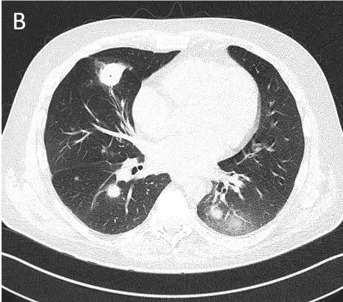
Computed tomography (CT), chest. Chest CT following antimycotic therapy (day +170).
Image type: radiology (ct)